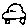
Label: car